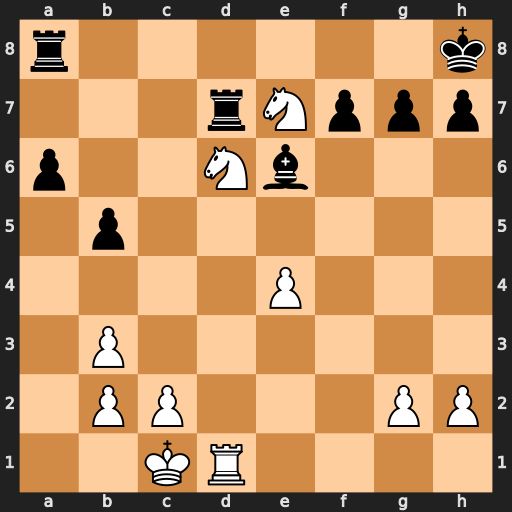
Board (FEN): r6k/3rNppp/p2Nb3/1p6/4P3/1P6/1PP3PP/2KR4
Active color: w
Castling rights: -
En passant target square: -
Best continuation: Nxf7+ Bxf7 Rxd7